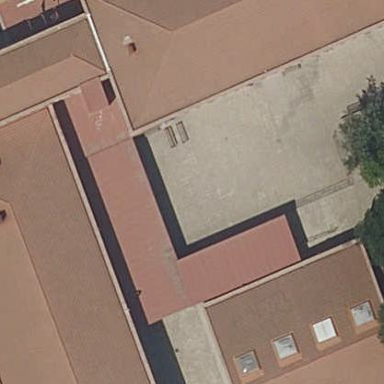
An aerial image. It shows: School building.